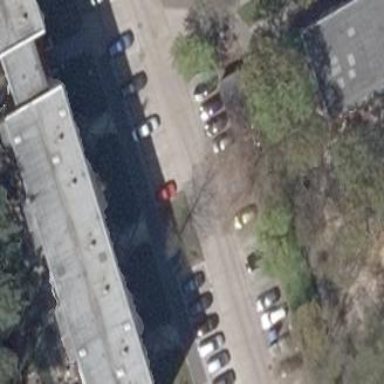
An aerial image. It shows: Building with flat roof.